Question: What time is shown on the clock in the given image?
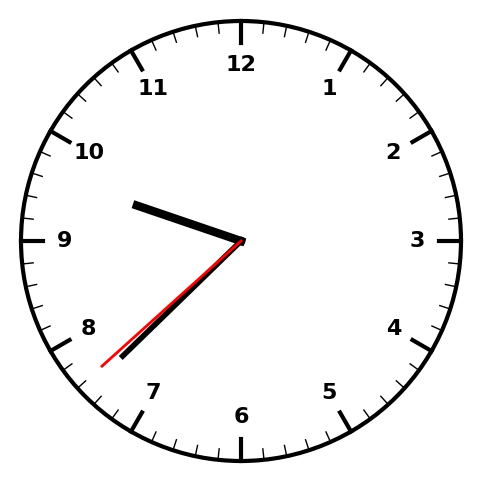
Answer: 09:37:38